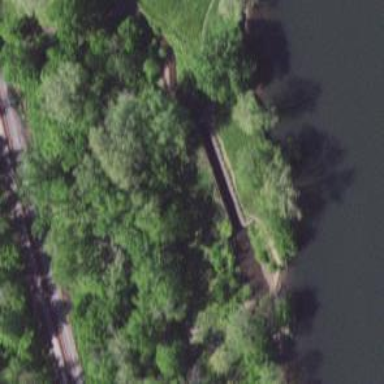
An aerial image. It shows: Lock gate along waterway.